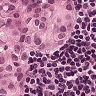
Metastatic tissue present: yes